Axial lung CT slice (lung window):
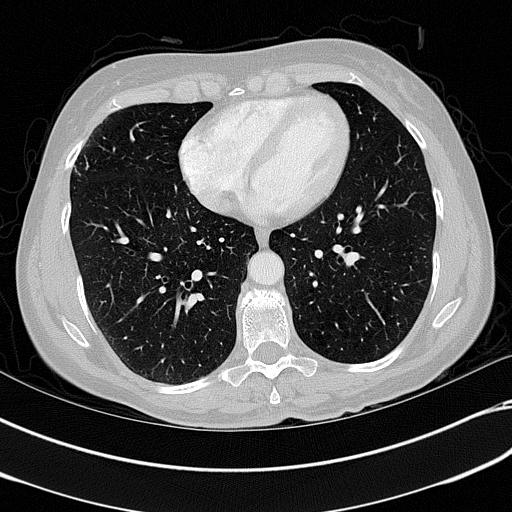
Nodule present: no